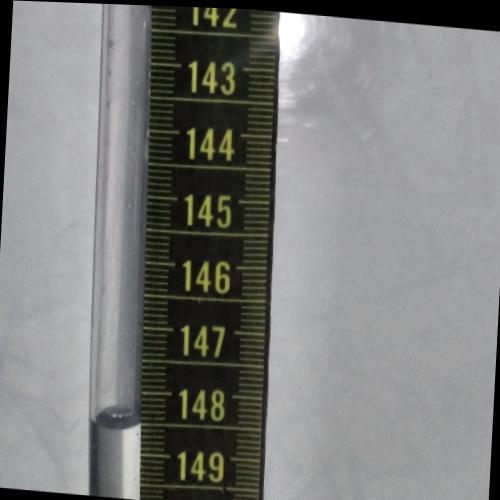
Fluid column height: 148.5 cm